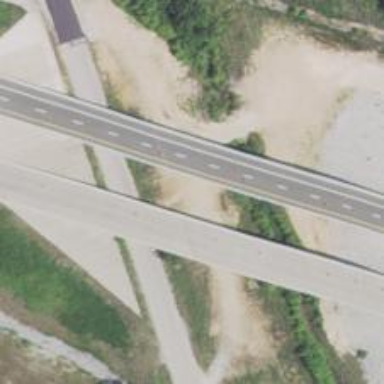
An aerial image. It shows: Beam-structured bridge on motorway.